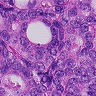
Metastatic tissue present: yes